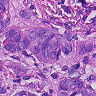
Metastatic tissue present: yes